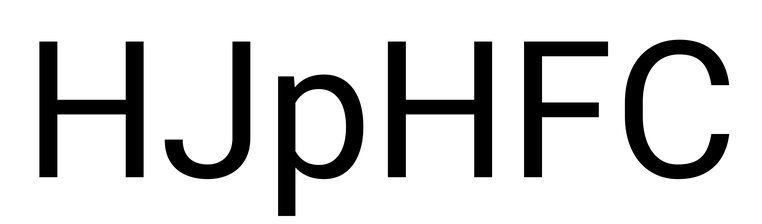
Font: Roboto_Regular